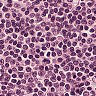
Metastatic tissue present: no